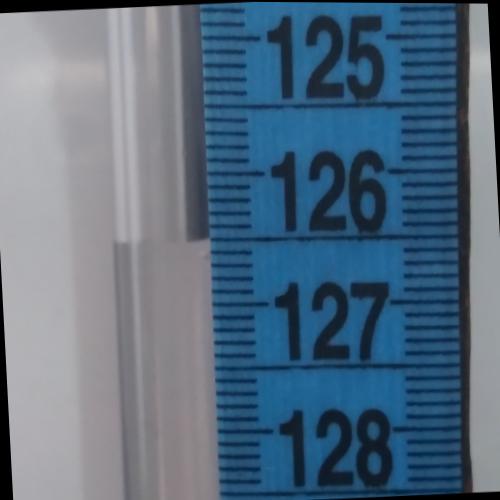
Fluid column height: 126.5 cm